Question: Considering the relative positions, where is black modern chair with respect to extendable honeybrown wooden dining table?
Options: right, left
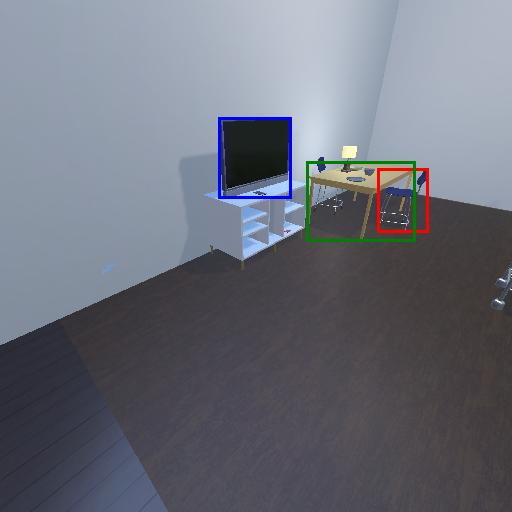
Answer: right